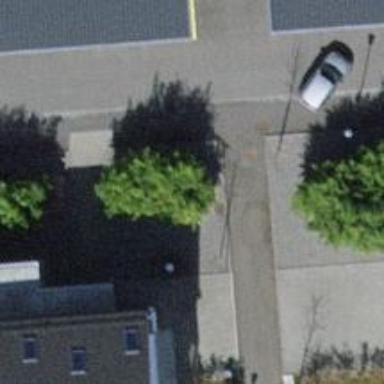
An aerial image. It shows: Urban tree with evergreen needle-leaved foliage.